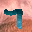
Label: 7